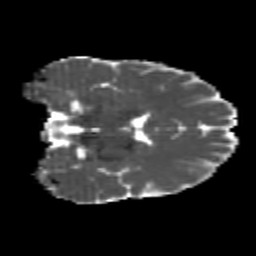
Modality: MD
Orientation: coronal
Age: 20
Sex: female
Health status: healthy
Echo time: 0.074 s